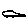
Label: car